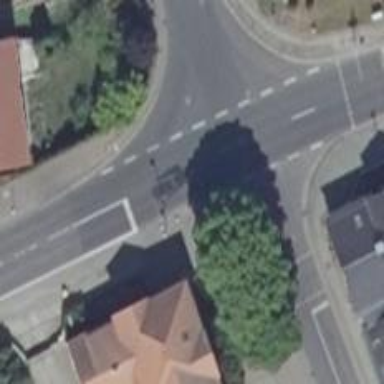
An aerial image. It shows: Road with traffic signals.